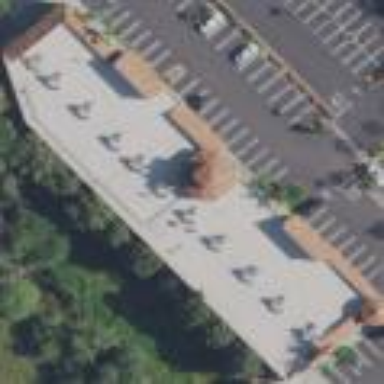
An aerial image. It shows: Retail building.